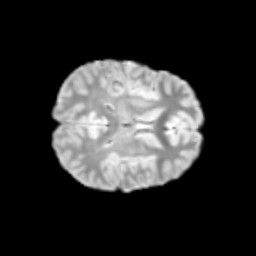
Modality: T2w
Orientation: axial
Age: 10
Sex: male
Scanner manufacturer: siemens
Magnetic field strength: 3 T
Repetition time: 3.8 s
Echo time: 0.07 s